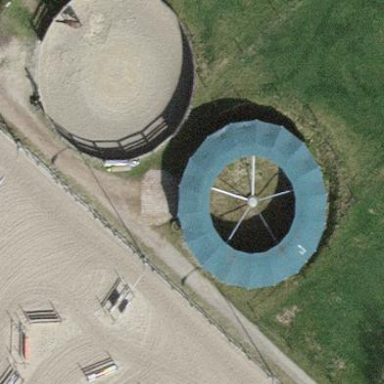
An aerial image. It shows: Equestrian pitch for leisure land activities.